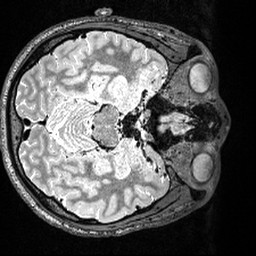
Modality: T2w
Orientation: axial
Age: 22
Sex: male